【题型】选择题　【知识点】平面几何　【难度】easy
如图，在$4 \times 4$的方格纸中，画格点三角形（顶点均在格点上）与$\triangle ABC$关于方格纸中的一个格点成中心对称，这样的三角形有（）个。

A. 1 \quad\quad B. 2 \quad\quad C. 3 \quad\quad D. 4
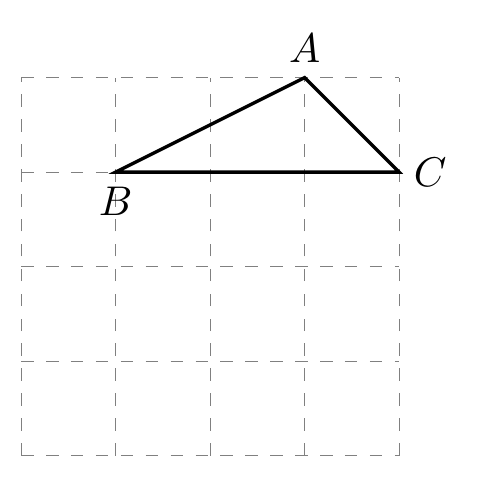
【解答】
【答案】B

【分析】本题考查了中心对称的定义，在平面内，把一个图形绕着某个点旋转$180^\circ$，如果旋转后的图形能与原来的图形重合，那么这个图形叫做中心对称图形。据此进行作图，即可作答。

【详解】解：如图所示：$\triangle A_1B_1C_1$即为所求，

则这样的$\triangle A_1B_1C_1$有 2 个。

故选：B。
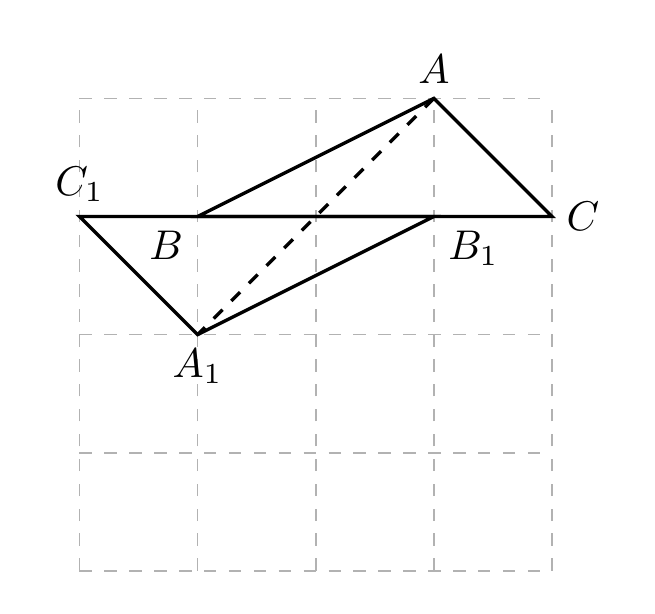
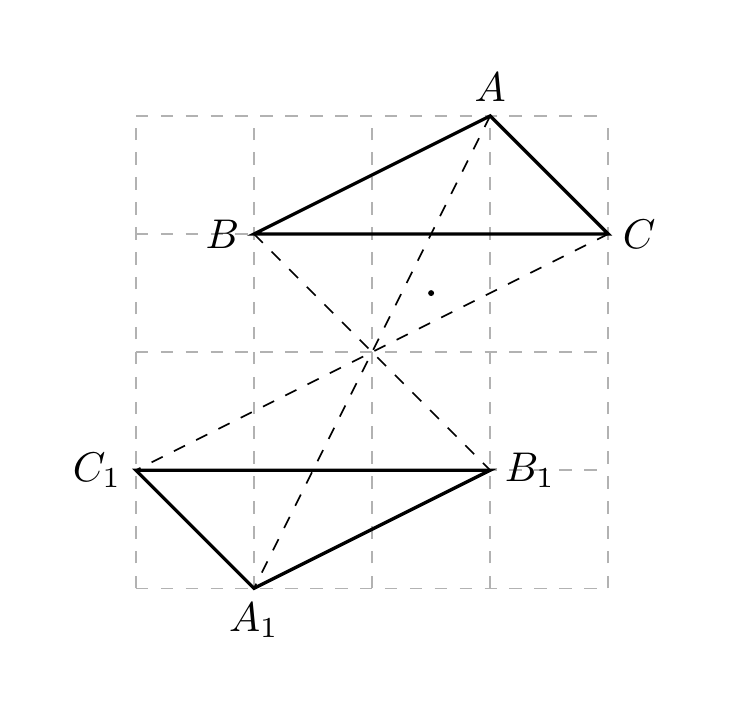